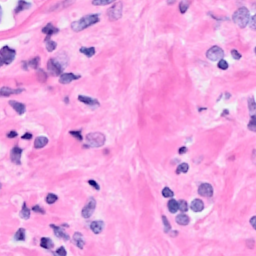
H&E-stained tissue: Breast